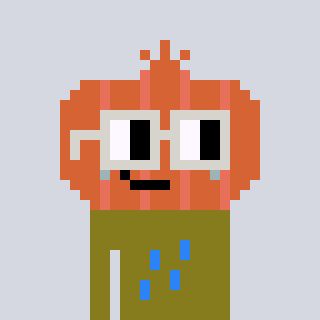
a pixel art character with square light gray glasses, a onion-shaped head and a gunk-colored body on a cool background